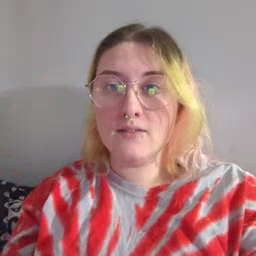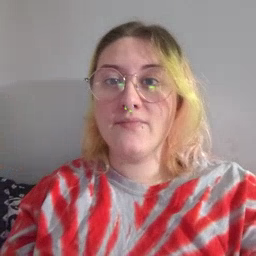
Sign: fine